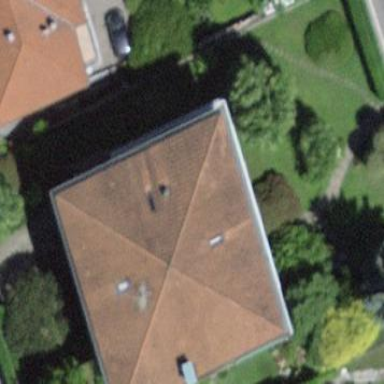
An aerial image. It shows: Hipped roof apartment building.